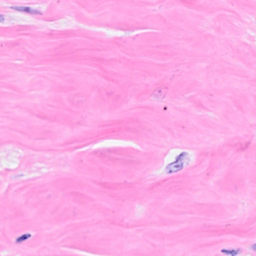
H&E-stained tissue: Breast